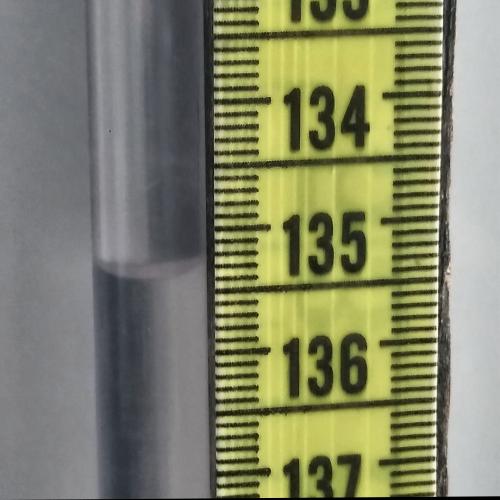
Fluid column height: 135.3 cm